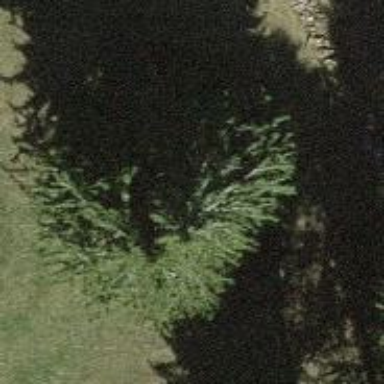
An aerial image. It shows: Evergreen needle-leaved tree in agricultural setting.